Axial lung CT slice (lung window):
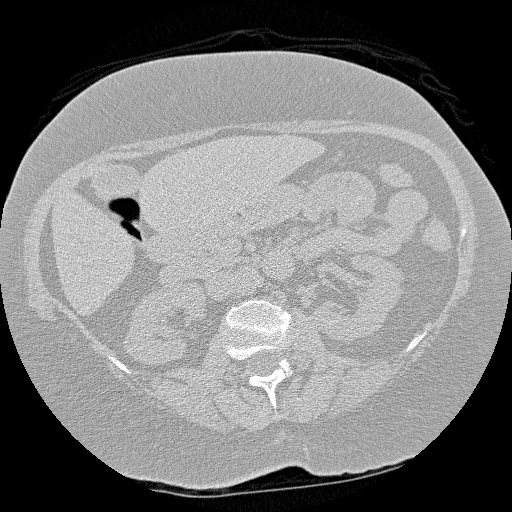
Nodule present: no